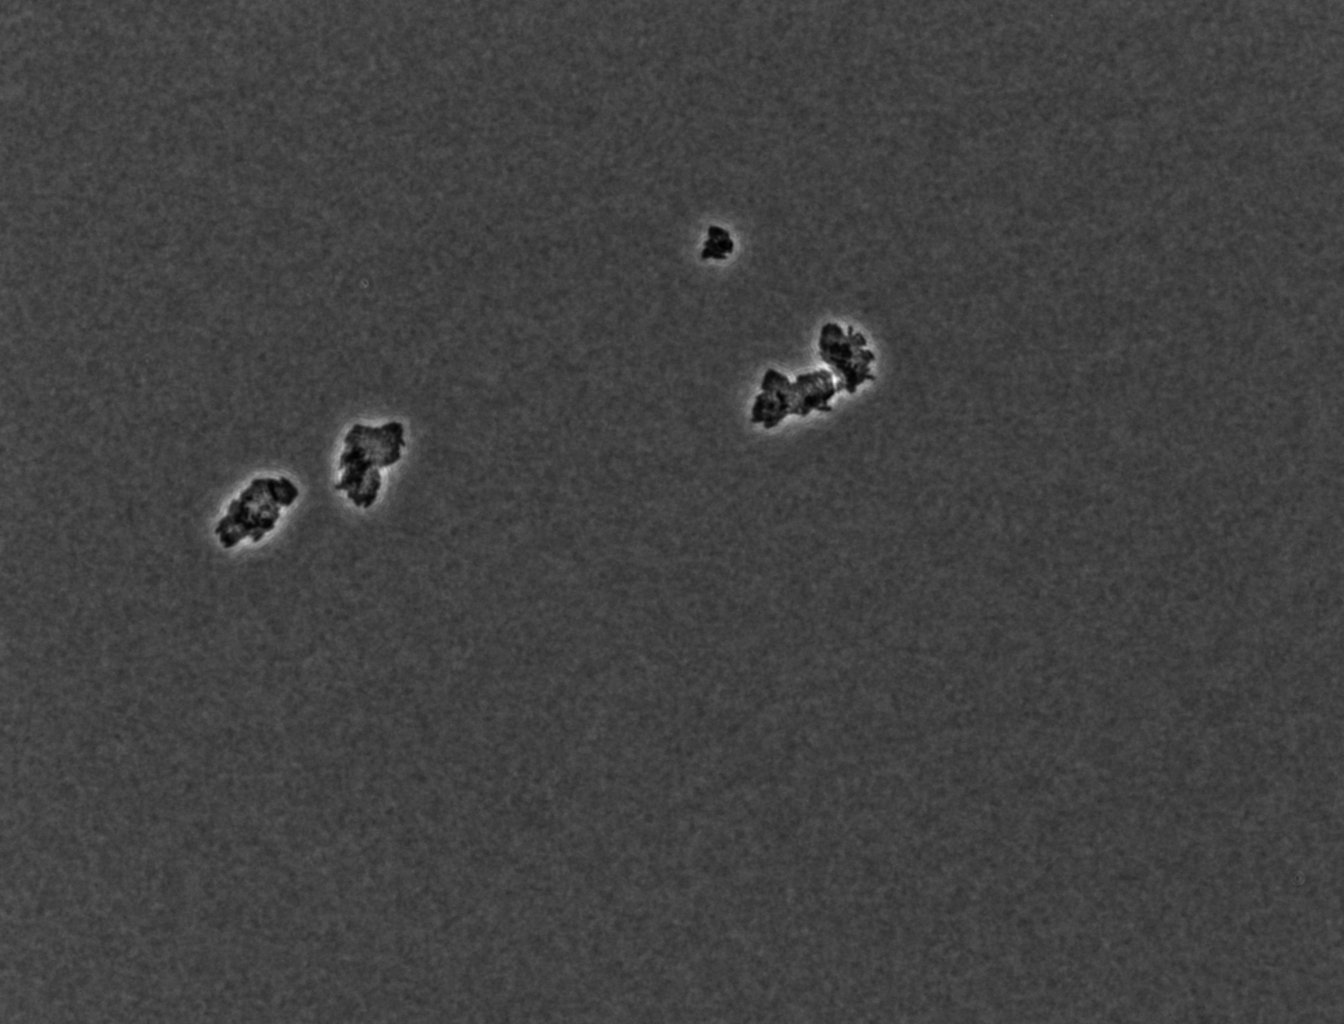
Phase contrast microscopy, 20x objective, 3 h incubation